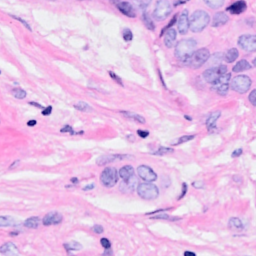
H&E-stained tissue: Breast